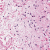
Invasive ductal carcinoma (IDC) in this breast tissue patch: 0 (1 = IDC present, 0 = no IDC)